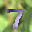
Label: 7